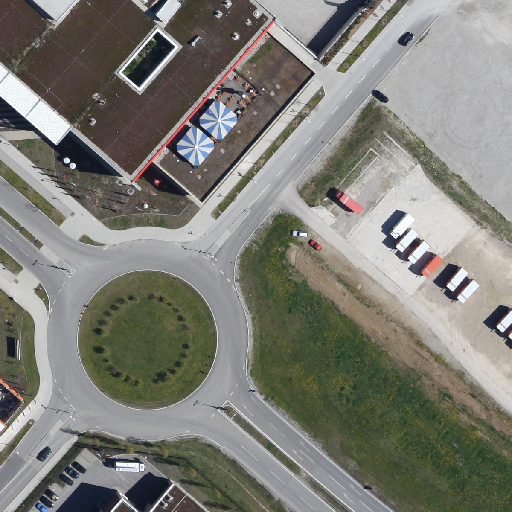
Referring expression: building along the road